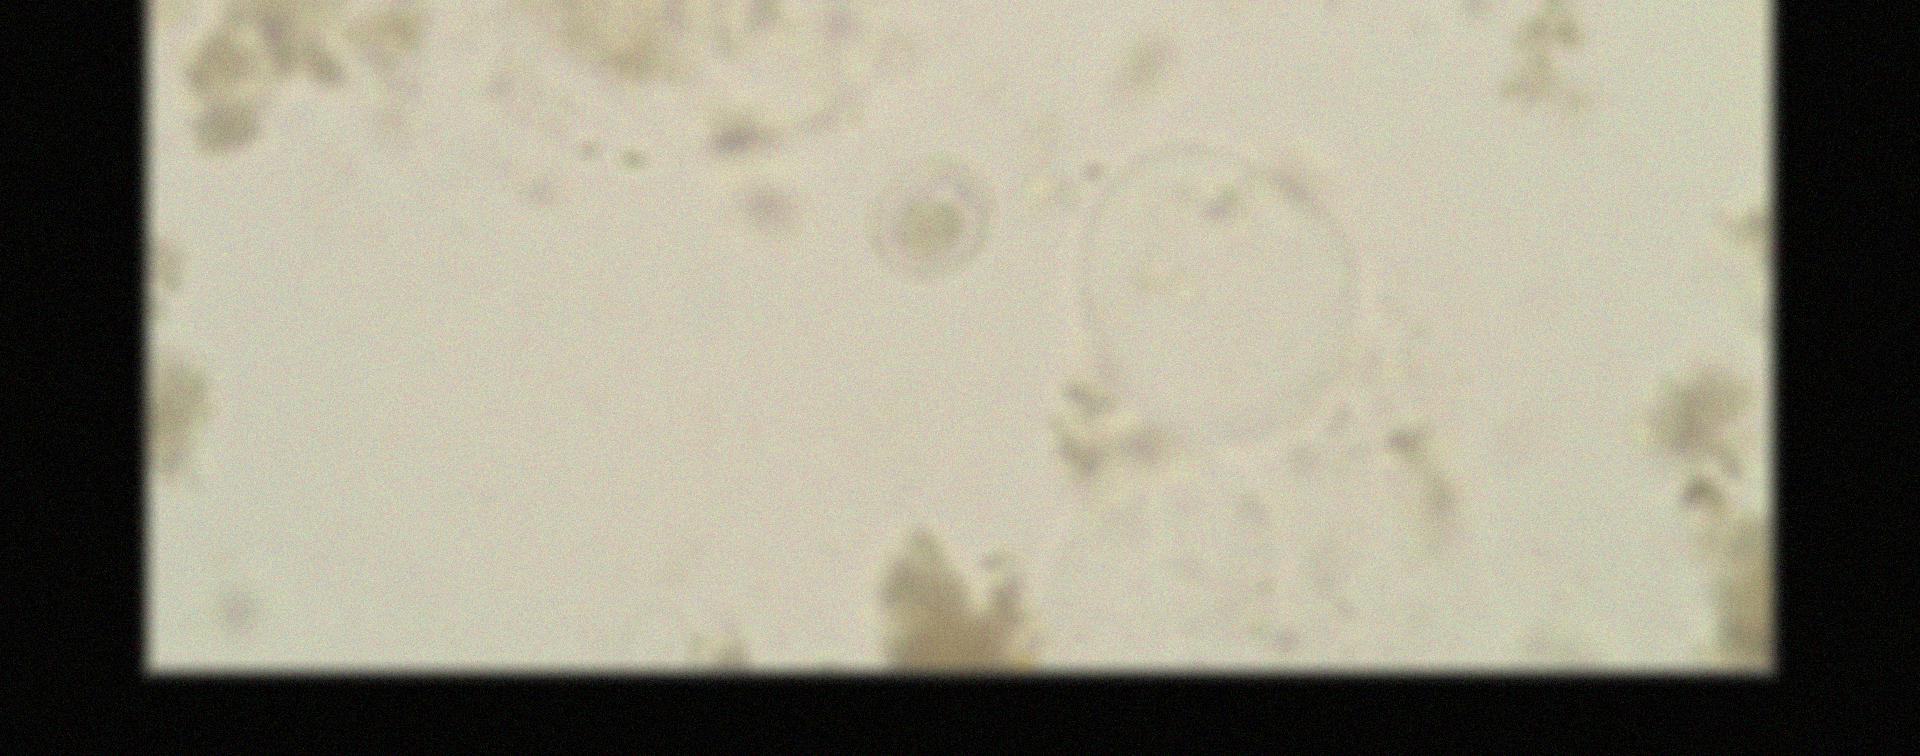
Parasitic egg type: Hymenolepis nana